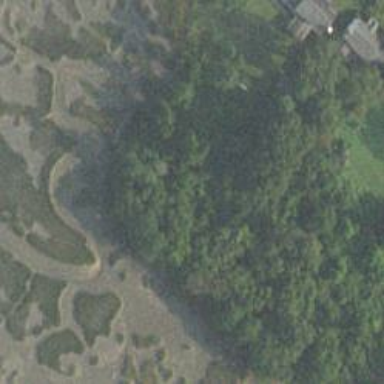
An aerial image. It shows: Bird hide located in leisure land.